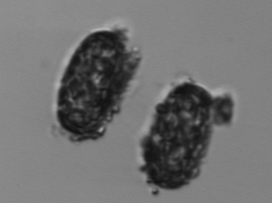
Label: Thalassiosira_TAG_external_detritus